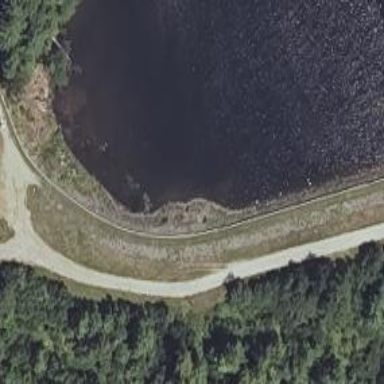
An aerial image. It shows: Dam along waterway.